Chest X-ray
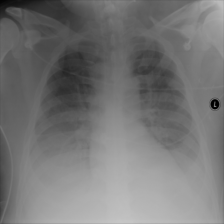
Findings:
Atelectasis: negative
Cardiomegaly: negative
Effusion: positive
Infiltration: negative
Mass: negative
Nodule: negative
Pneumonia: negative
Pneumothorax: negative
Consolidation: negative
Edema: negative
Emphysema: negative
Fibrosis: negative
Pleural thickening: negative
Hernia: negative